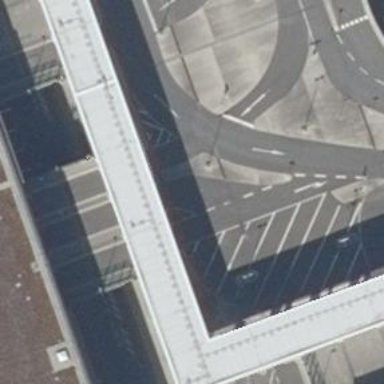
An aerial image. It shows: Parking aisle road on asphalt bridge.